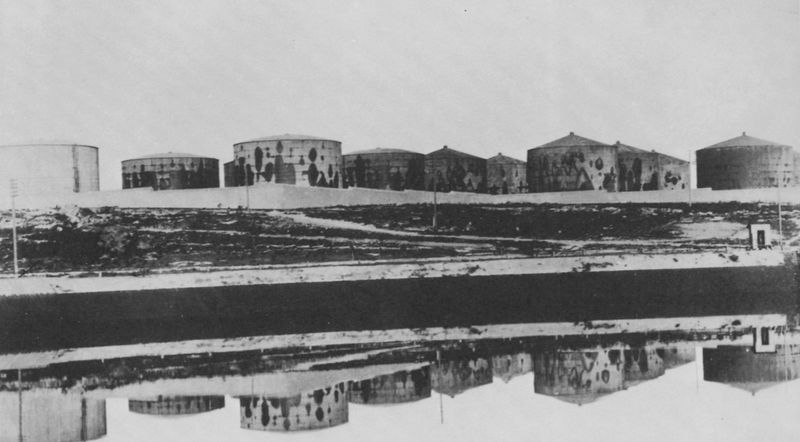
Titel: Die Nobel-Ölfelder
Künstler: Russischer Photograph
Schlagwörter: baum, dunkel, himmel, wasser, weiß, bäume, fluss, landschaft, ocker, ufer, fenster, glas, grau, schwarz, strasse, anlage, gebäude, weg, wiese, zaun, zylinder, architektur, häuser, spiegelung, gewässer, kanal, wege, anhöhe, rund, ansicht, fassaden, mast, hang, dächer, mauer, industrie, kai, böschung, häuschen, reflexe, menschenleer, foto, fotografie, photographie, kegel, beton, schwarzweiß, photo, flecken, eiss, schwarzw, karg, behälter, aufnahme, bauten, speicher, silo, tank, tanks, bunker, rundbauten, lagerhallen, industriefotografie, maeleri, sfoto